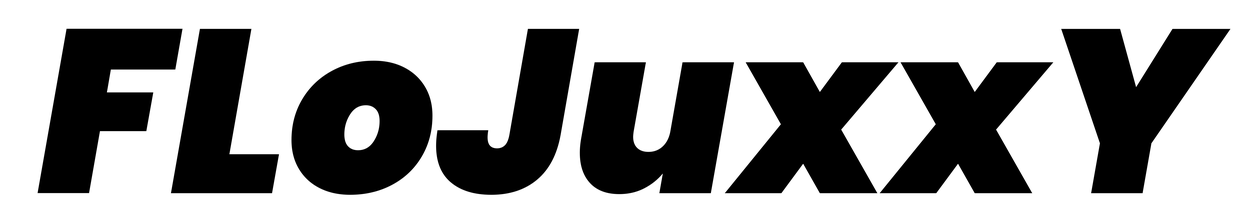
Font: Poppins-BlackItalic